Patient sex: M
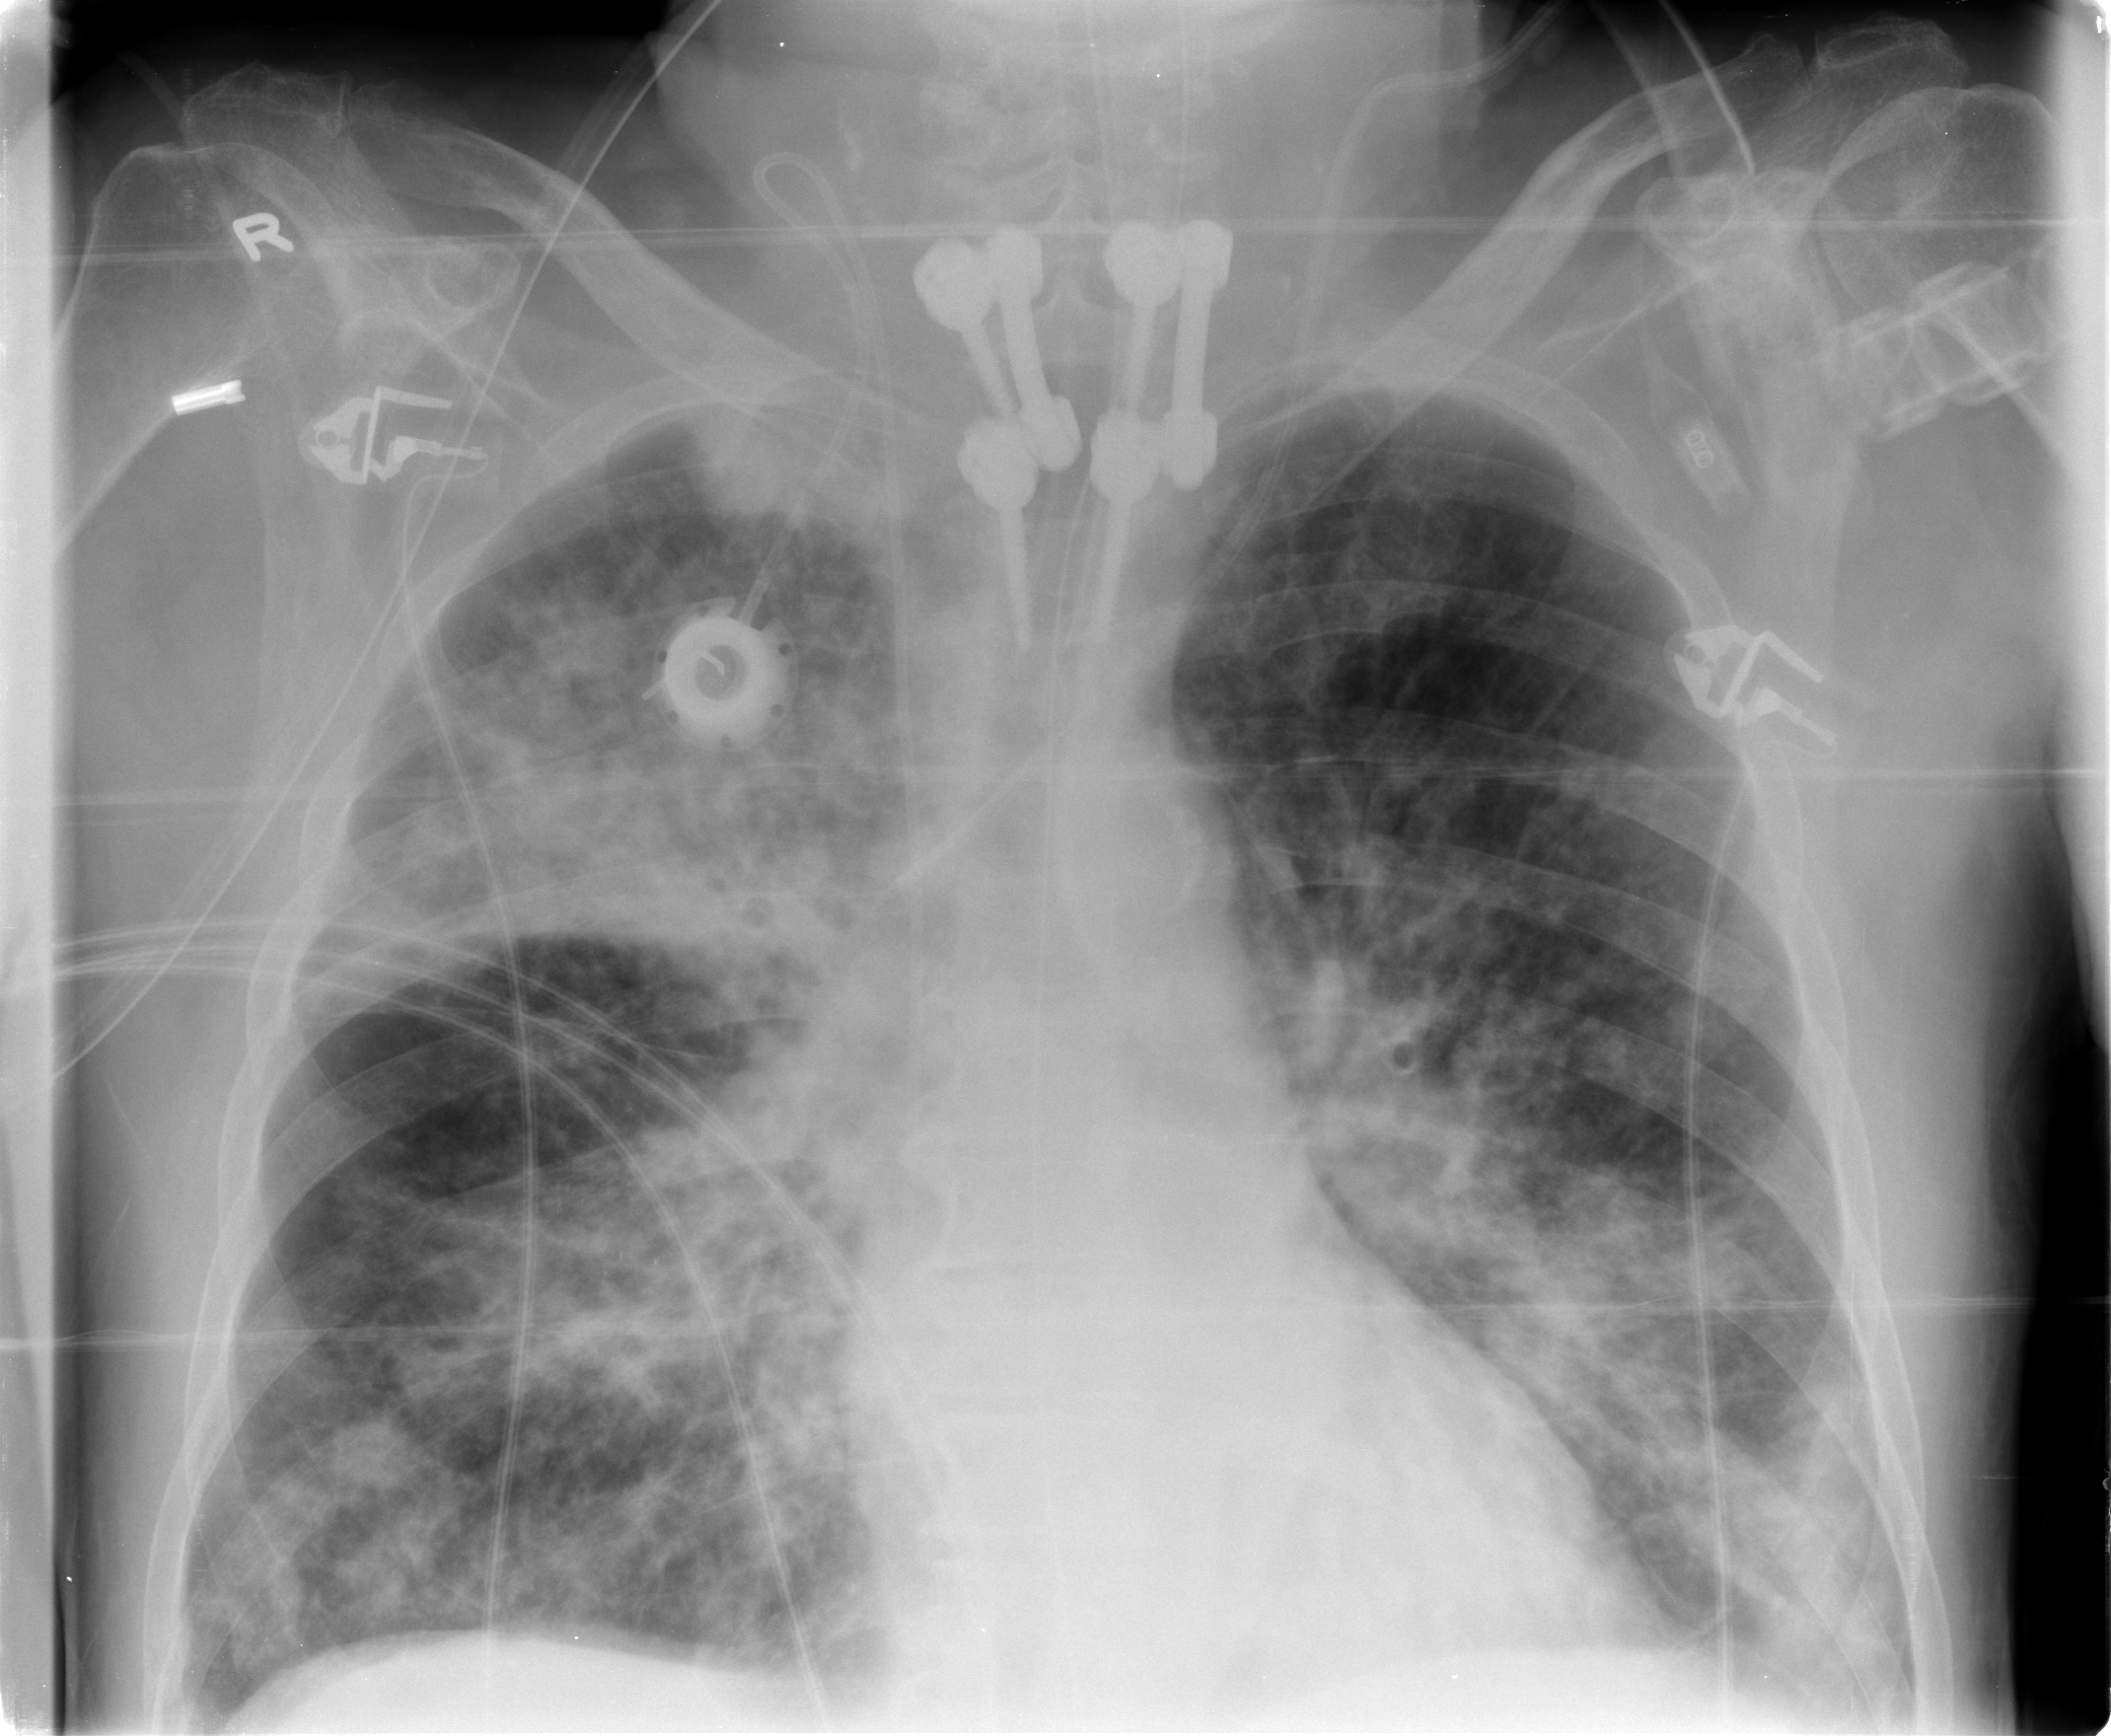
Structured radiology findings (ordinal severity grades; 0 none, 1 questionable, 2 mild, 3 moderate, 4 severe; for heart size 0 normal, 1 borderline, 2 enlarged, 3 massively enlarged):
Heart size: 0
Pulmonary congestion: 1
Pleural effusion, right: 0
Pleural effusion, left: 1
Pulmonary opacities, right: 3
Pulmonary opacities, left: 3
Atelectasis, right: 3
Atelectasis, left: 2